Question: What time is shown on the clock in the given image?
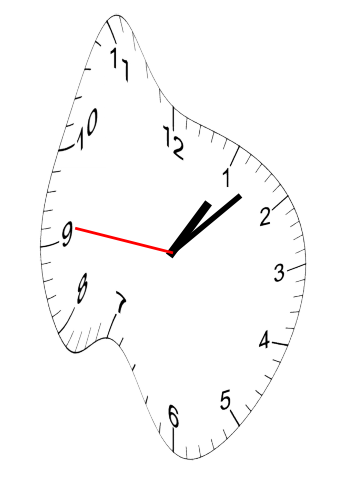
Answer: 01:07:46